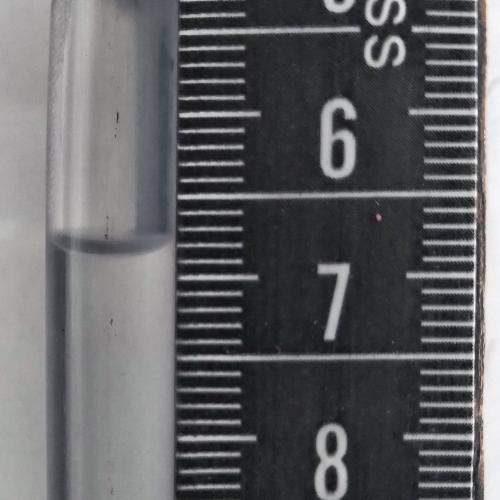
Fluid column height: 6.8 cm